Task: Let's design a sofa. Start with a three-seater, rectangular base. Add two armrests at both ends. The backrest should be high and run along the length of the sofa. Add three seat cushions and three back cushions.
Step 341:
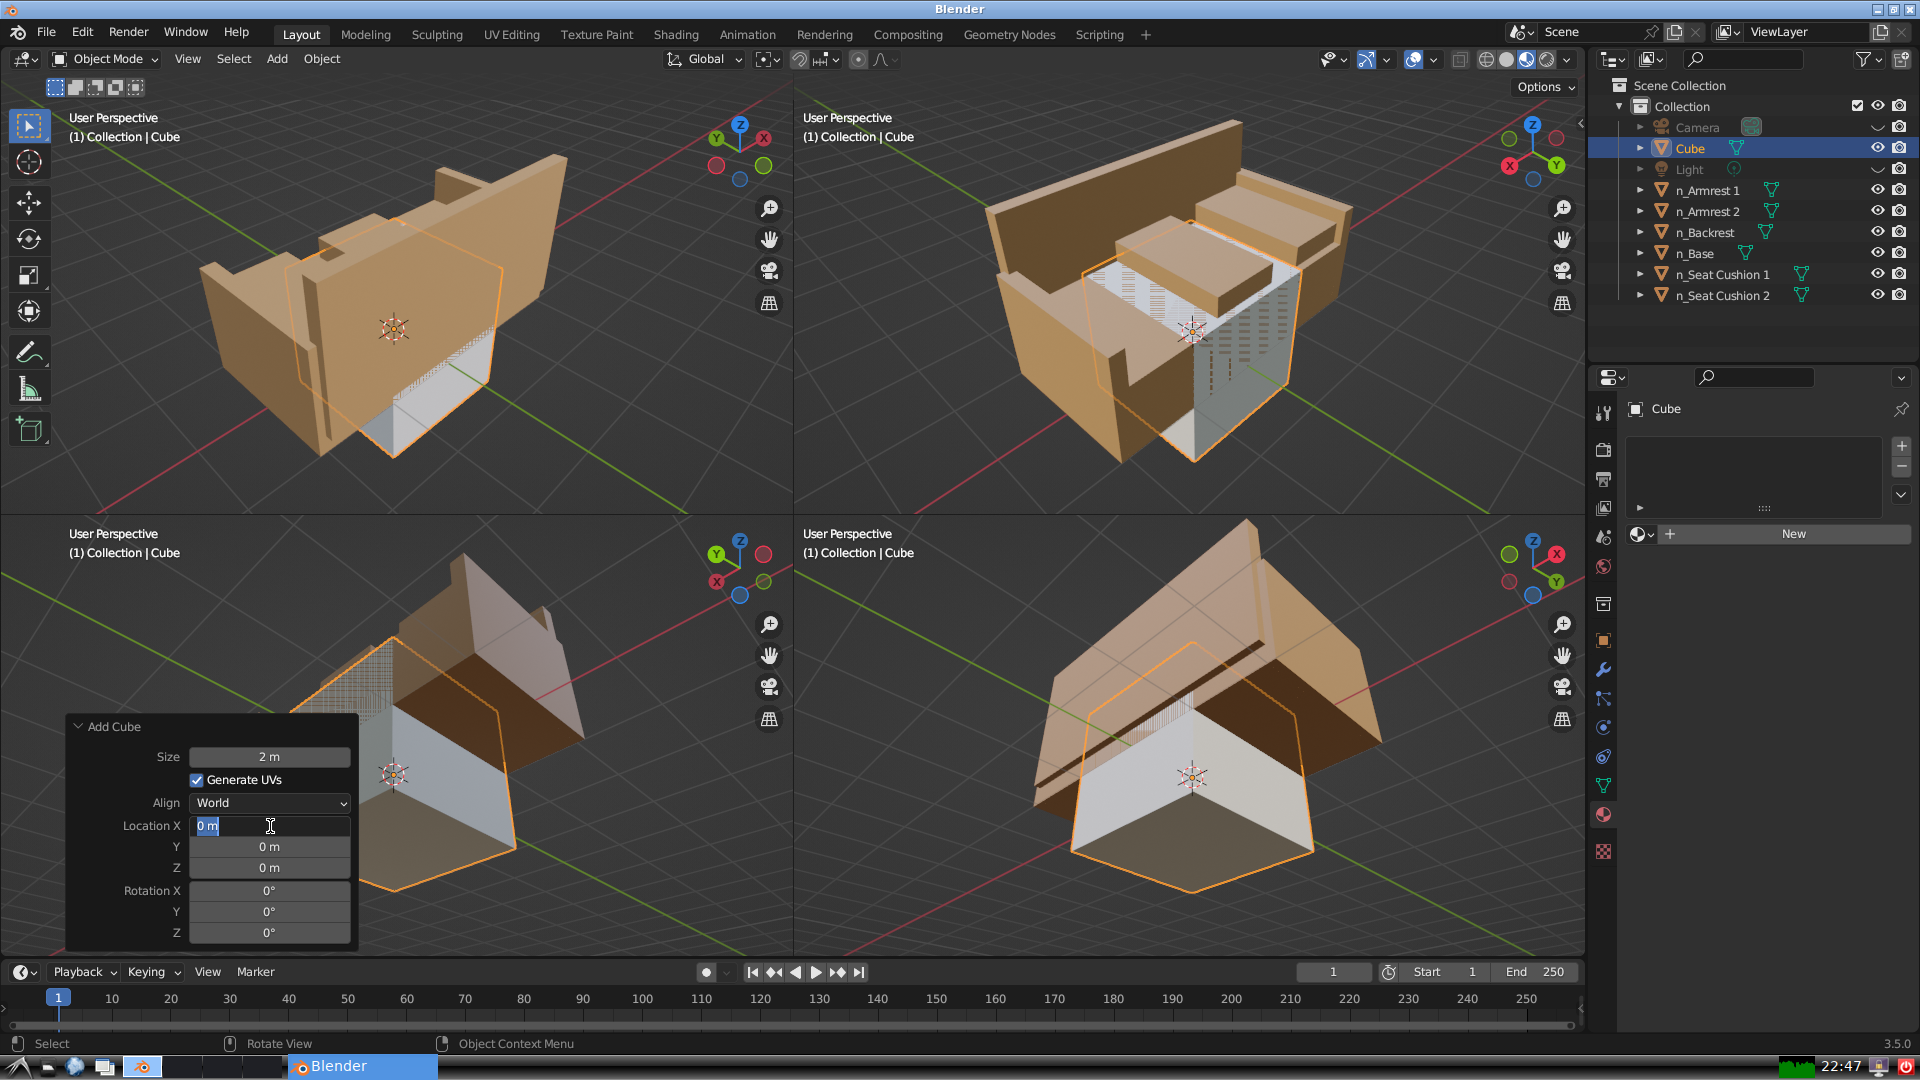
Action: input_text: 1.5